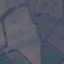
Land use / land cover class: Pasture